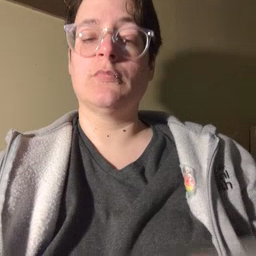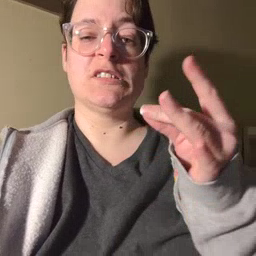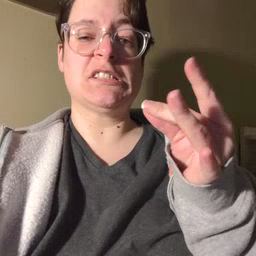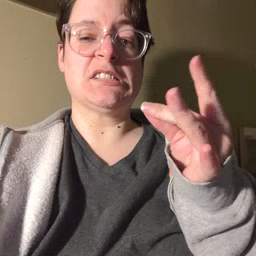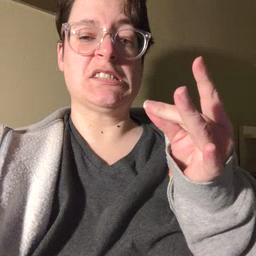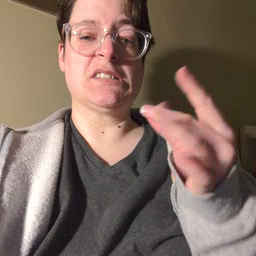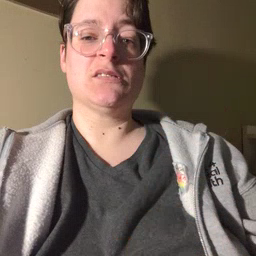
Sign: sticky